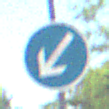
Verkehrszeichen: VorgeschriebeneVorbeifahrtLinks
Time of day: Midday
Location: Outdoor (Nature)
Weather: Clear
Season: NotSpecified
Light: Natural